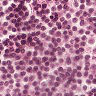
Metastatic tissue present: no